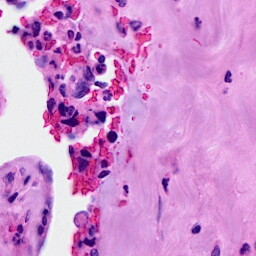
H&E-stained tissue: Breast